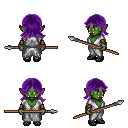
a pixel art fantasy rpg character, female body template, orc, green skin, white robe, magenta pants, purple loose hair, cloth bracers, ghillies, spear, four views (front, back, left, right), 2x2 character sprite sheet, small pixel art, hard edges, no anti-aliasing